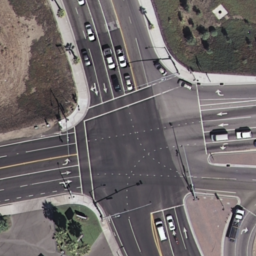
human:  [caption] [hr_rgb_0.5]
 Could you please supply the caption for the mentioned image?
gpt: A busy intersection with two roads are not vertical to each other .

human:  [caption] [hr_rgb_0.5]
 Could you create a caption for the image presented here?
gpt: An intersection with some plants and sands at the corners .

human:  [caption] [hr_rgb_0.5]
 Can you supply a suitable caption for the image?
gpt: A busy intersection only with some plants and sands at the corners .

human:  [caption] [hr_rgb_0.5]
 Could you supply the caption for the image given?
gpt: An intersection with many cars on the road .

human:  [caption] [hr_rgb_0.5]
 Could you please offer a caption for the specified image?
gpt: An intersection with two roads are not vertical to each other .